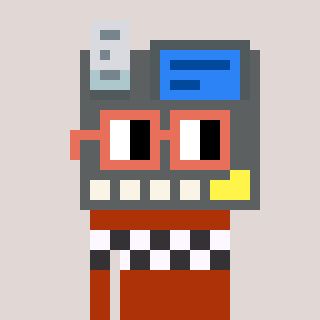
a pixel art character with square orange glasses, a cash register-shaped head and a hotbrown-colored body on a warm background